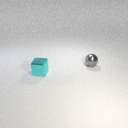
small gray metal sphere behind small cyan metal cube